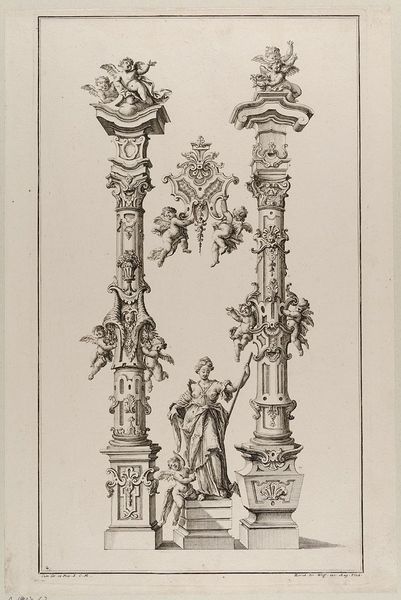
Titel: Zwei Säulen mit zahlreichen Ornamenten, Blatt 2 aus der Folge 'Gantz Neu sehr nützl. Säulen und andern Ornamenten'
Künstler: Johann Andreas Bergmüller
Standort: Hamburg
Institution: Museum für Kunst und Gewerbe Hamburg
Schlagwörter: frau, pfeiler, säule, säulen, ornament, barock, sockel, figur, engel, putte, putto, skulptur, papier, grafik, graphik, lanze, ornamente, verzierung, plastik, fotografie, photographie, maske, druck, druckgraphik, druckgrafik, radierung, allegorie, entwurf, kunst, kapitell, putten, putti, zepter, amoretten, akanthus, personifikationen, bildhauerkunst, beschlagwerk, reproduktionen, acanthus, barockzeit, barockzeitalter, druckerzeugnisse, ornamentstich, vorlageblätter, akanthusornament